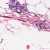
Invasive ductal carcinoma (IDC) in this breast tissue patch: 0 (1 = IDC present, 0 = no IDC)